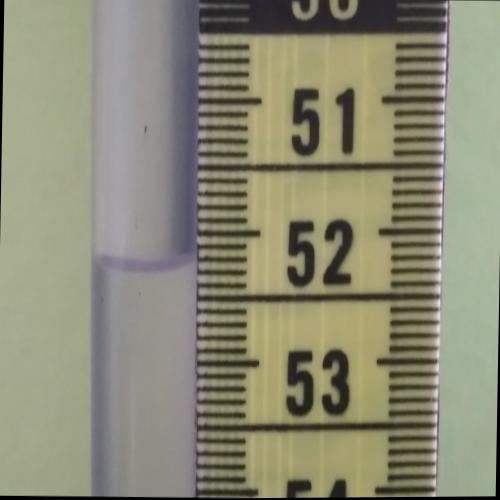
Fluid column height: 52.2 cm